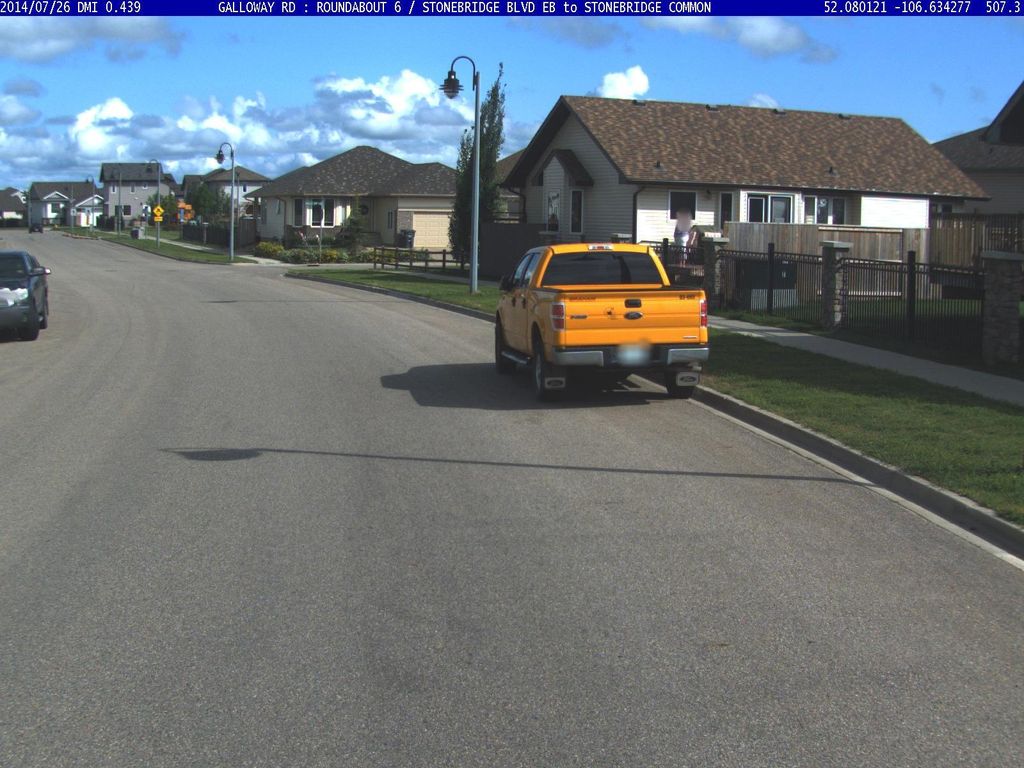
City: saskatoon